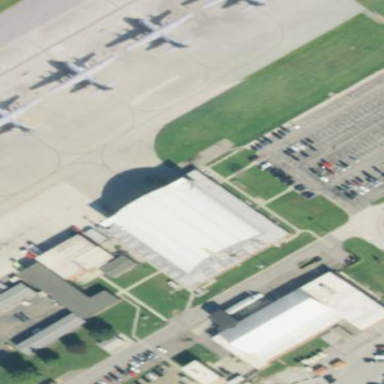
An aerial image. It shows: Hangar building.